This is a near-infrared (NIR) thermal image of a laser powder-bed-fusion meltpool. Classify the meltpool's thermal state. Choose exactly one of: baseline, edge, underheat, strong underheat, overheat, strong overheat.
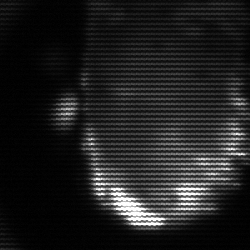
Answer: baseline